Question: I am trying to convert strings in format '3w 2d 1h' in mins but couldn't find a way to do it, neither in excel nor python. example data attached

Thank you,
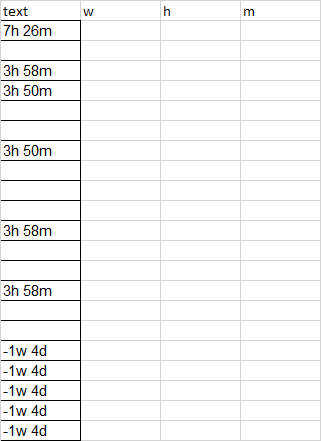
Answer: You can use a library like <URL>.
You can then easily convert your durations to minutes:
'''
from pytimeparse import parse
minutes = parse("3h 50m") / 60
print(minutes)
'''
Output:
'''
230.0
'''